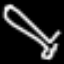
Label: fork